Field crop: maize
Growth stage: 2
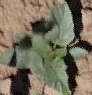
Species: datura